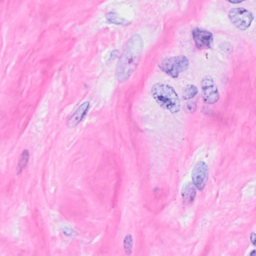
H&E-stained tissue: Breast